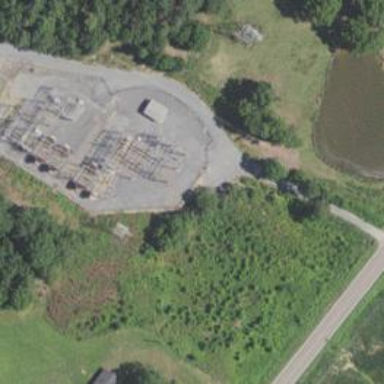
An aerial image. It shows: Fence surrounds transmission level power substation.